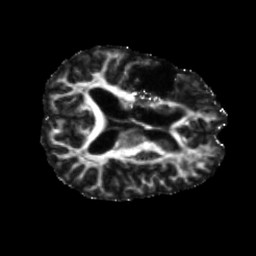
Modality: FA
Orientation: axial
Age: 61
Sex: male
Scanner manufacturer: siemens
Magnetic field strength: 3 T
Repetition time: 5.47 s
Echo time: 0.0854 s